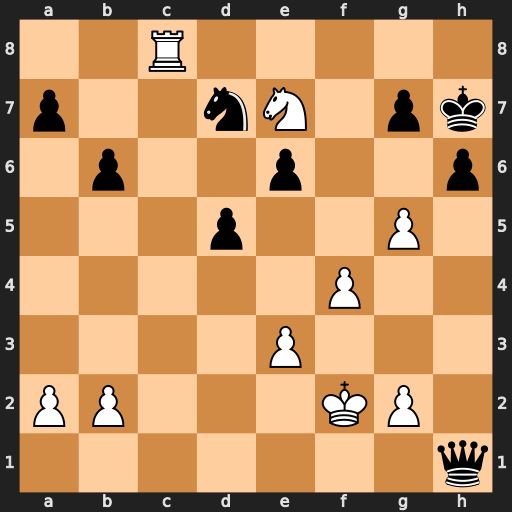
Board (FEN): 2R5/p2nN1pk/1p2p2p/3p2P1/5P2/4P3/PP3KP1/7q
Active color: w
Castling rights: -
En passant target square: -
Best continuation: g6#